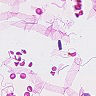
Metastatic tissue present: no